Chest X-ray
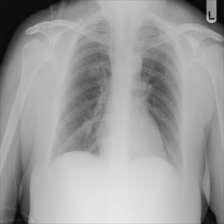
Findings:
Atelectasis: negative
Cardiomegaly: negative
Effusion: negative
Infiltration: negative
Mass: negative
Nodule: negative
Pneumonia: negative
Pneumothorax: negative
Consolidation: negative
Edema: negative
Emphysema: negative
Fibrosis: negative
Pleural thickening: negative
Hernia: negative